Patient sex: M
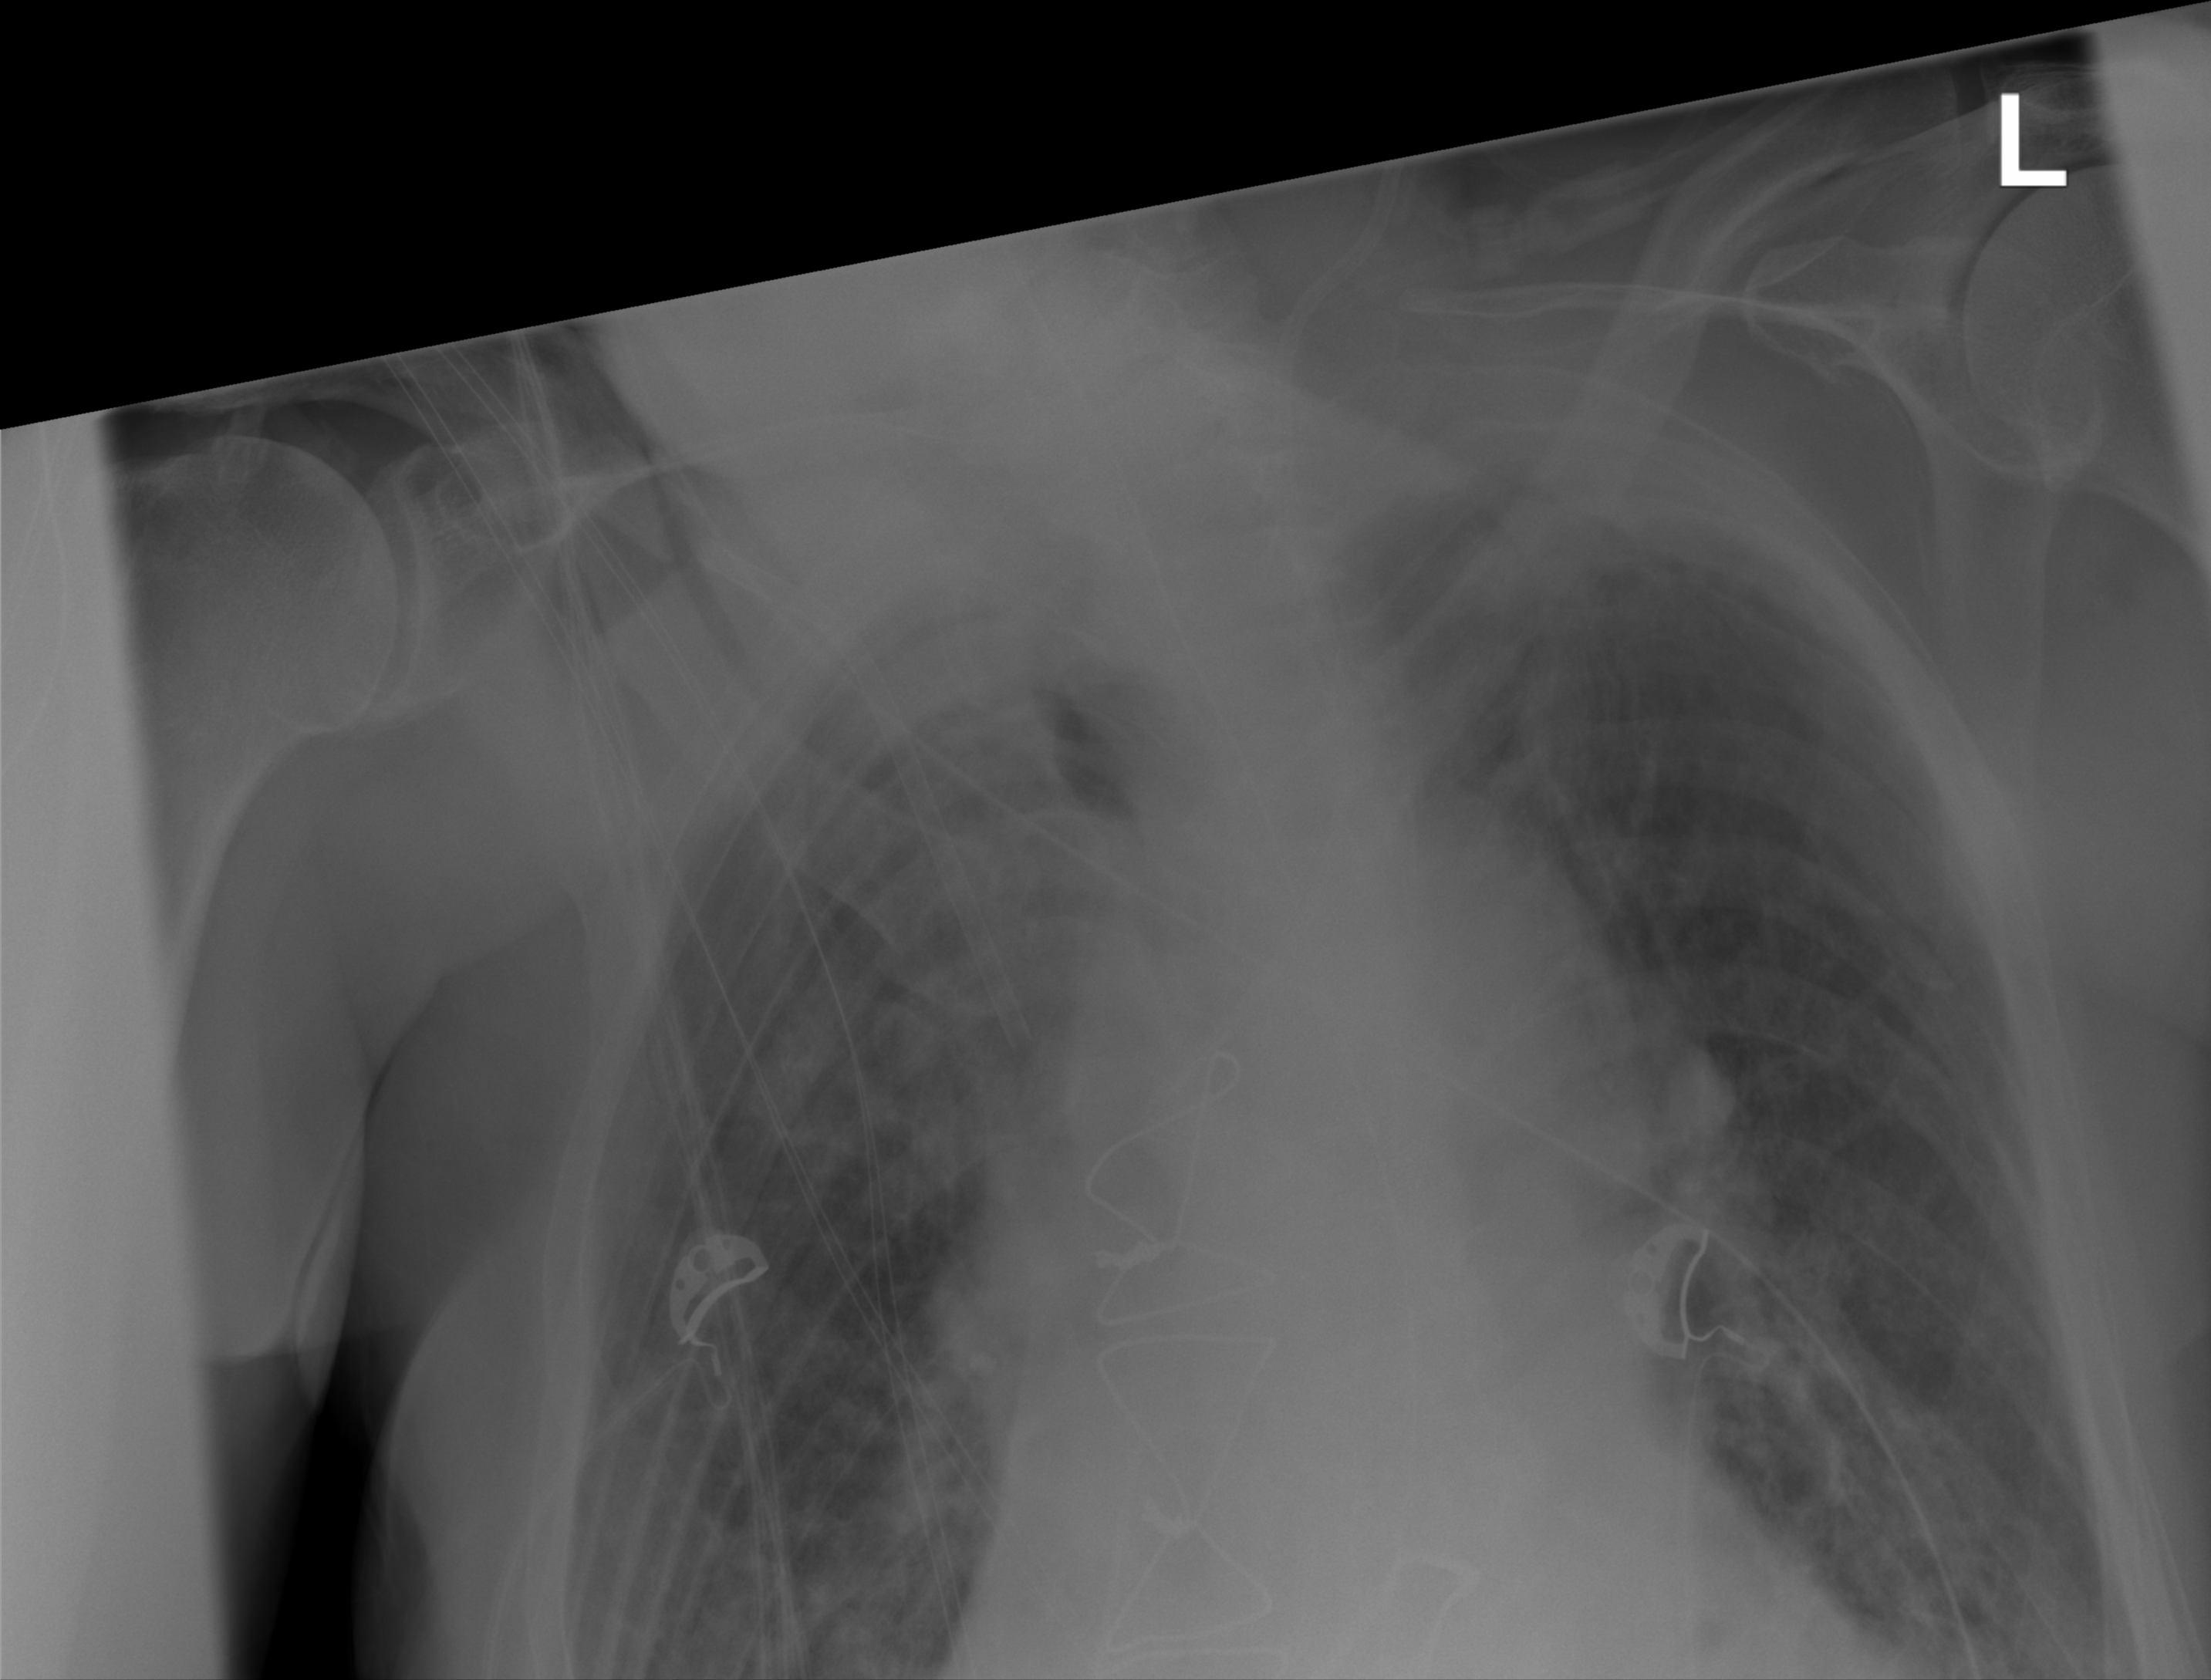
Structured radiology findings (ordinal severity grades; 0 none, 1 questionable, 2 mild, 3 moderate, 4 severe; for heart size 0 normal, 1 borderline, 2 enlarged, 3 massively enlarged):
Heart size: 0
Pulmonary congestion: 2
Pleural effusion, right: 0
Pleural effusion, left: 0
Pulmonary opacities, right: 2
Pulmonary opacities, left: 2
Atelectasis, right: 1
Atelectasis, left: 1